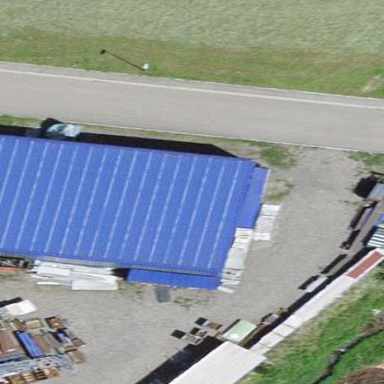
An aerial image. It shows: Industrial building.